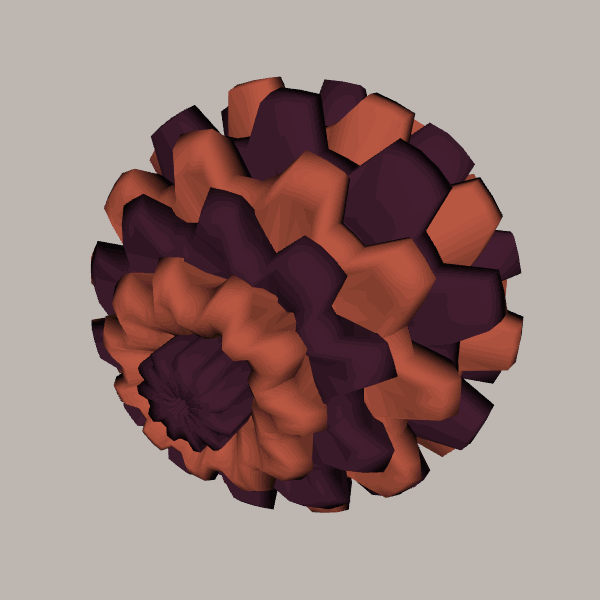
Background: light